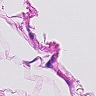
Metastatic tissue present: no